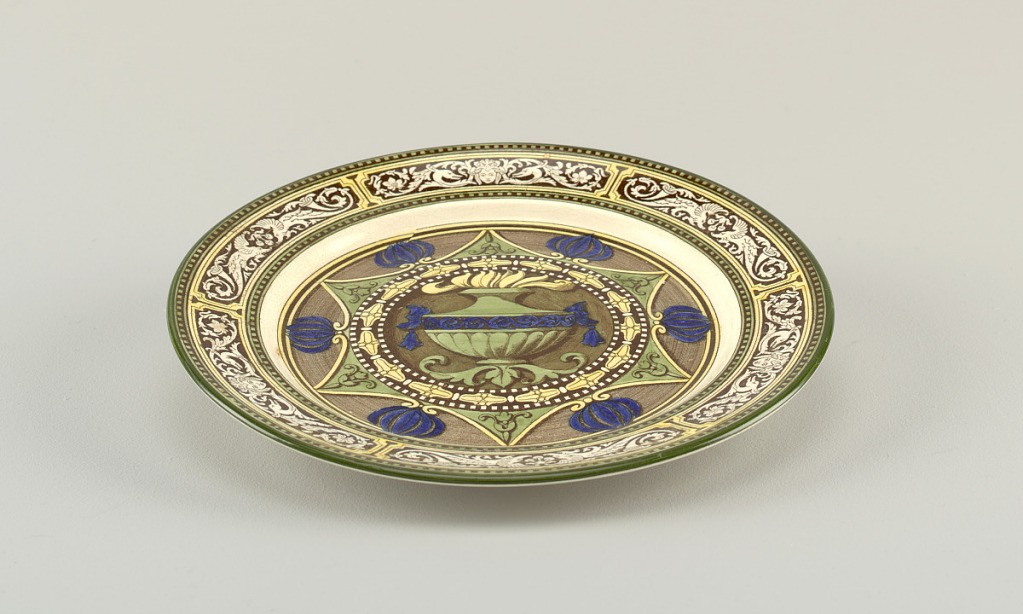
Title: Urn
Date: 19th century
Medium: Glazed earthenware, transfer-printed decoration
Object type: Plate
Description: Plate with brown transfer print with hand-colored glaze in yellow, green and blue. Design shows flaming urn framed by geometric pattern. Grotesque border.